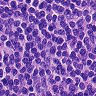
Metastatic tissue present: no